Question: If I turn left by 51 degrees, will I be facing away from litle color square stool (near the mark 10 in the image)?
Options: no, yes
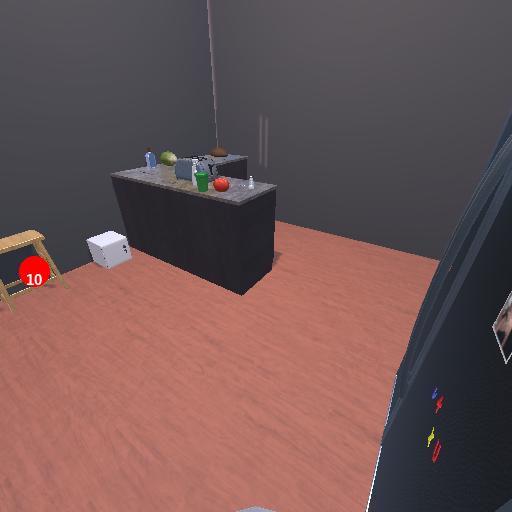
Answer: no